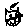
Label: cat